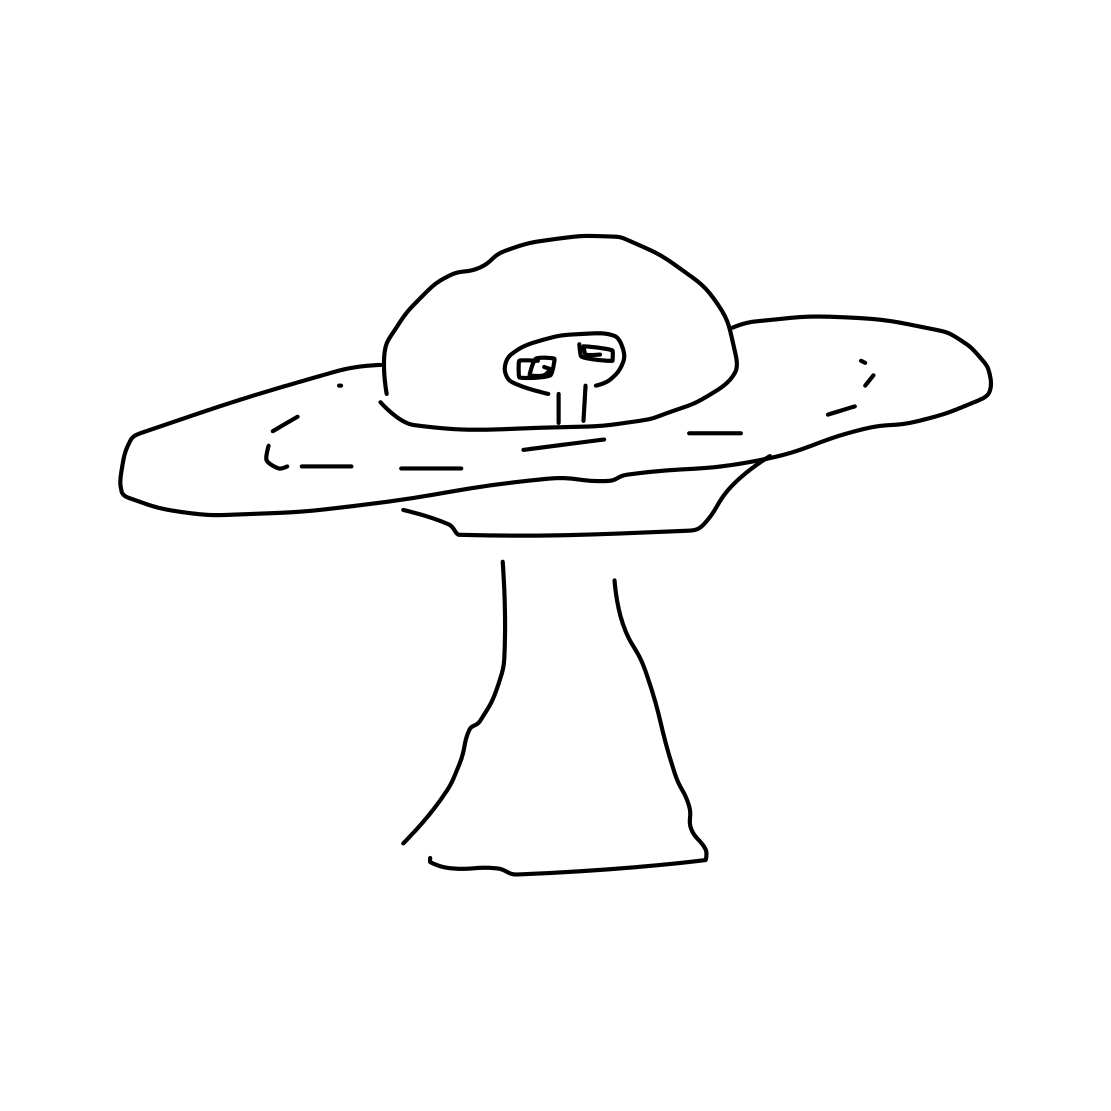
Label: flying saucer